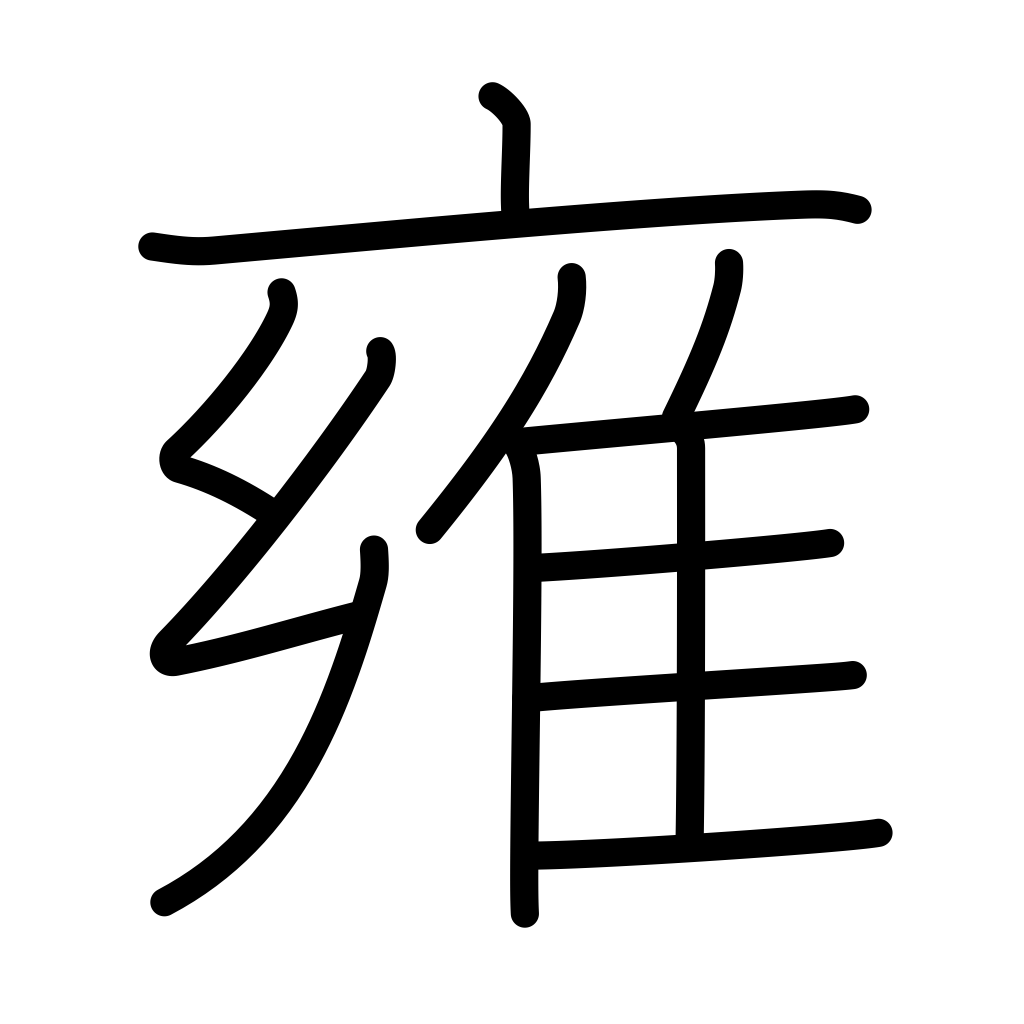
Meaning: softening, mitigation